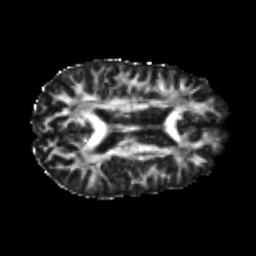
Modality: FA
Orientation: axial
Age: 21
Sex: male
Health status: healthy
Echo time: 0.074 s